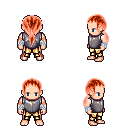
a pixel art fantasy rpg character, male body template, human, light skin, steel chest armor, gold greaves, red ponytail hairstyle, white cloth bandages, four views (front, back, left, right), 2x2 character sprite sheet, small pixel art, hard edges, no anti-aliasing